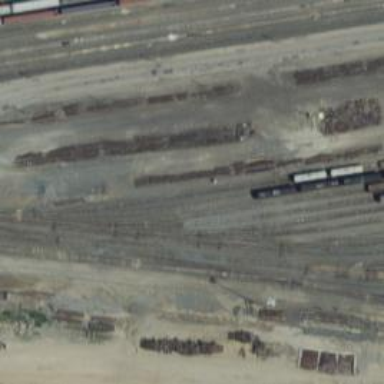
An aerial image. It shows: Railway yard used for servicing trains.